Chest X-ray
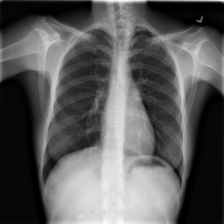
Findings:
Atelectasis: negative
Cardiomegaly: negative
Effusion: negative
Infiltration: negative
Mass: negative
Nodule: negative
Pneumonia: negative
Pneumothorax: negative
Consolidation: negative
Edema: negative
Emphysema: negative
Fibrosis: negative
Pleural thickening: negative
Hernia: negative